Field crop: tomato
Growth stage: 2
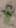
Species: solanum